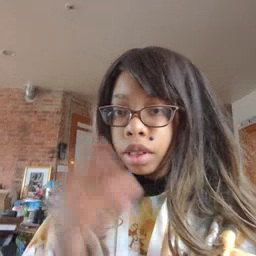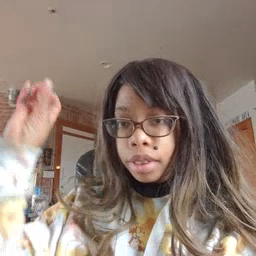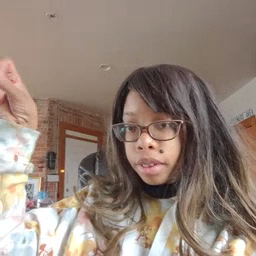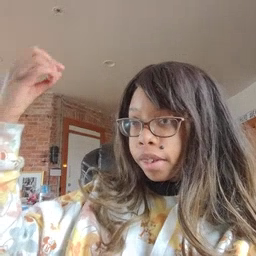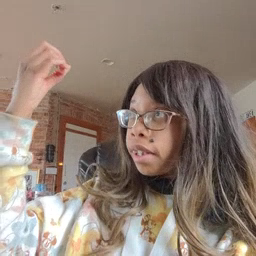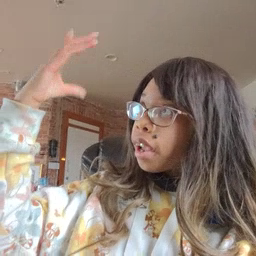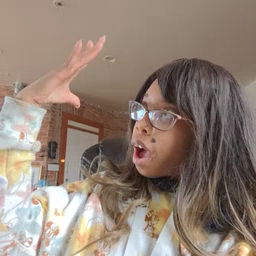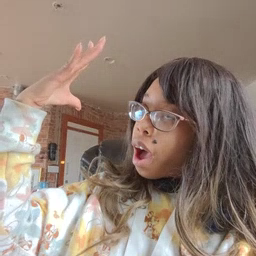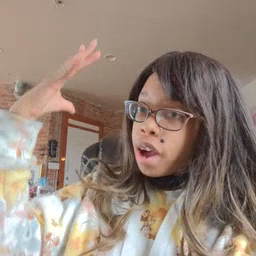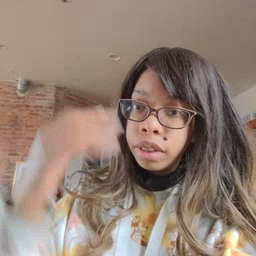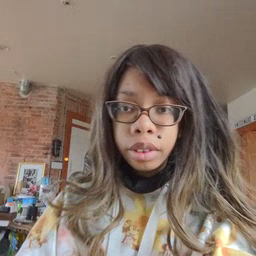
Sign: sun